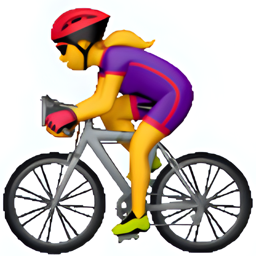
Name: woman biking
Emoji: 🚴‍♀️
Group: People & Body
Sub-group: person-sport